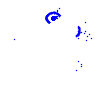
Particle: electron